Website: lowes
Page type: billing-address
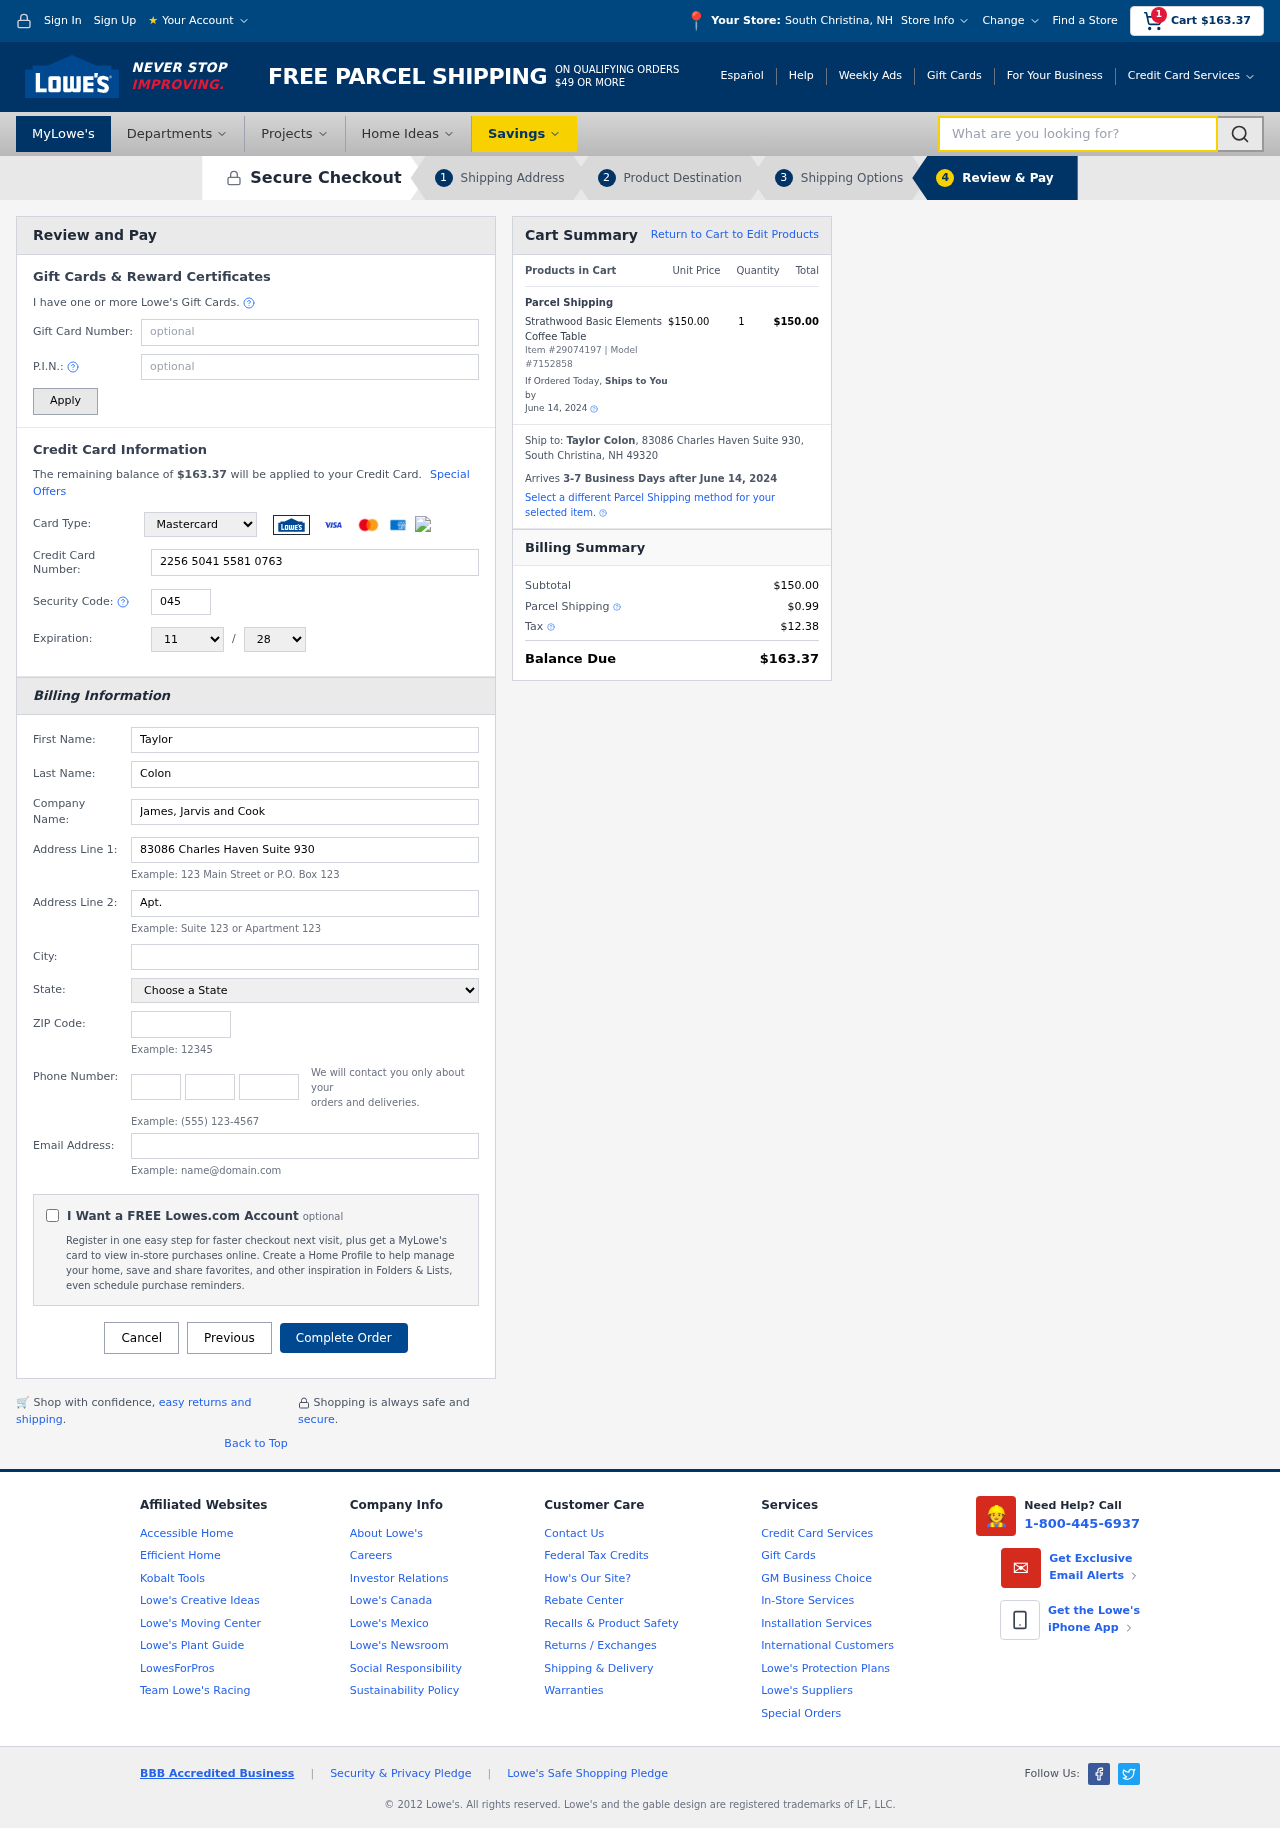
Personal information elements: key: PII_CARD_CVV
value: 045
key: PII_CARD_EXPIRY_MONTH
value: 11
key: PII_CARD_EXPIRY_YEAR
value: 28
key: PII_CARD_NUMBER
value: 2256 5041 5581 0763
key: PII_CARD_TYPE
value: Mastercard
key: PII_CITY
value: South Christina
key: PII_CITY_STATE
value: South Christina, NH
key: PII_COMPANY
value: James, Jarvis and Cook
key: PII_EMAIL
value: taylor_colon@hotmail.com
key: PII_FIRSTNAME
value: Taylor
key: PII_FULLNAME
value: Taylor Colon
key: PII_LASTNAME
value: Colon
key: PII_PHONE_AREA
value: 672
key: PII_PHONE_PREFIX
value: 983
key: PII_PHONE_SUFFIX
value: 5591
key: PII_POSTCODE
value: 49320
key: PII_STATE
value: New Hampshire
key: PII_STREET
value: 83086 Charles Haven Suite 930
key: PII_STREET2
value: Apt. 130
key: PII_CITY_STATE_ZIP
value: South Christina, NH 49320
Product elements: key: PRODUCT1_NAME
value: Strathwood Basic Elements Coffee Table
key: PRODUCT1_PRICE
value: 150
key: PRODUCT1_QUANTITY
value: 1
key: PRODUCT_ITEM_NUMBER
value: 29074197
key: PRODUCT_MODEL_NUMBER
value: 7152858
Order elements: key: ORDER_SUBTOTAL
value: $163.37
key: ORDER_TOTAL
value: $163.37
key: ORDER_SHIPPING_DATE
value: June 14, 2024
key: ORDER_SUBTOTAL
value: $150.00
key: ORDER_DELIVERY_DATE
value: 3-7 Business Days after June 14, 2024
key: ORDER_SHIPPING_DATE2
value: June 14, 2024
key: ORDER_SUBTOTAL2
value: $150.00
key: ORDER_SHIPPING_COST
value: $0.99
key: ORDER_TAX
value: $12.38
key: ORDER_TOTAL2
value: $163.37
Search elements: key: HEADER_SEARCH
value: What are you looking for?